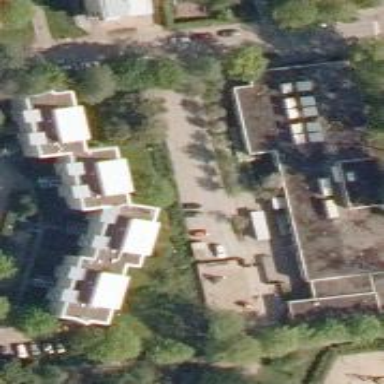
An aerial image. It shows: Public building.